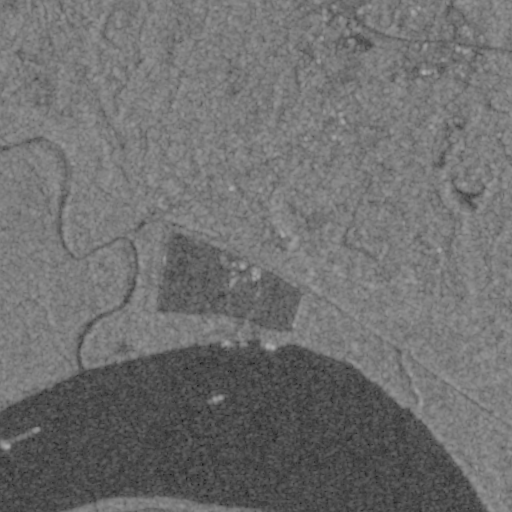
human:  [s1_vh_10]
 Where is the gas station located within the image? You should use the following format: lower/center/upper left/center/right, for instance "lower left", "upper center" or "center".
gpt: The gas station is located in the upper right of the image.
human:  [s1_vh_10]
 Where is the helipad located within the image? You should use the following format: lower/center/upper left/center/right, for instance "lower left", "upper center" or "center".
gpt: The helipad is located in the upper right of the image.
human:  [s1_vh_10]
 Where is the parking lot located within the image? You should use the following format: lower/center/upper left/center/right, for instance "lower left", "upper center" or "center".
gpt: The parking lot is located in the center of the image.
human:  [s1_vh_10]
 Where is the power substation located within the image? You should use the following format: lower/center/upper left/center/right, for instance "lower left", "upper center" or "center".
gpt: The power substation is located in the upper center of the image.
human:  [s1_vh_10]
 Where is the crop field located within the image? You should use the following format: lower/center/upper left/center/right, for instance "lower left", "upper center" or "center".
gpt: There is no crop field in the image.

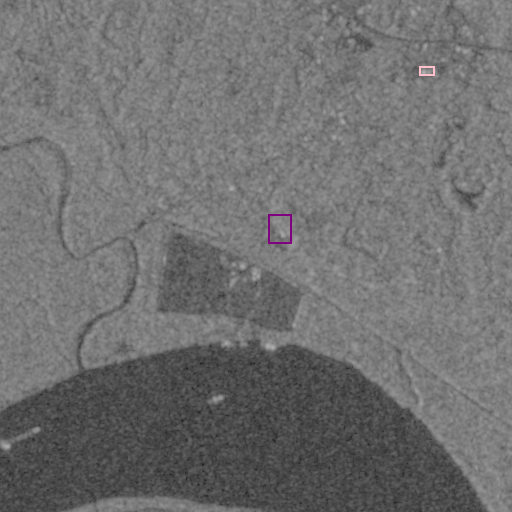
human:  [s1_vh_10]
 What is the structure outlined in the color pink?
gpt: The structure outlined in pink is a building.
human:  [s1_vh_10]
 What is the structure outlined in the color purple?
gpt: The structure outlined in purple is a building.
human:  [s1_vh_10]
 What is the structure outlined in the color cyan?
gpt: There is no cyan outline.